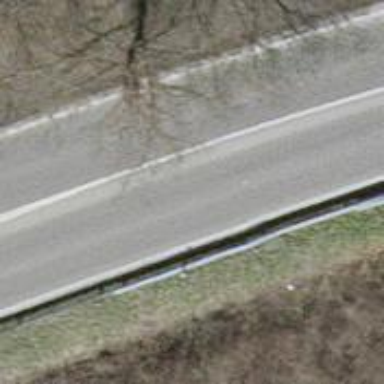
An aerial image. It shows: Asphalt motorway categorized as trunk road.